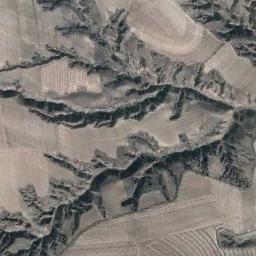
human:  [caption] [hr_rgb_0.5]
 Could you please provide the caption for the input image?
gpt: The mountains are covered with yellow dirt .

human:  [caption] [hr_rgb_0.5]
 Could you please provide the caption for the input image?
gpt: The mountain is uneven and rough .

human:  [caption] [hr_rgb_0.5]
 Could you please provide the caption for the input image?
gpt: The mountain is consist of half of black soil and half of white soil .

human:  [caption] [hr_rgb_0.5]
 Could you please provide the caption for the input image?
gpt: The folded mountain consists of some ridges and valleys and some fields are in the mountain .

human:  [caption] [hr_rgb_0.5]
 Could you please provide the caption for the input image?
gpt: There are some rifts on the brown mountain .